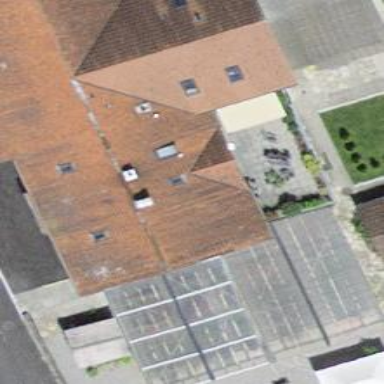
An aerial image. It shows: Garden center.